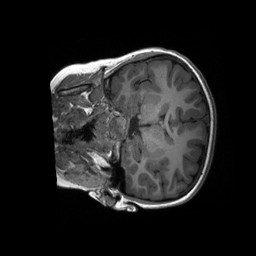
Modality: T1w
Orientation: coronal
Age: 8
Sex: female
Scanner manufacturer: siemens
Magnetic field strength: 3 T
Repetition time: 2.3 s
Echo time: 0.00232 s